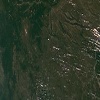
Label: land